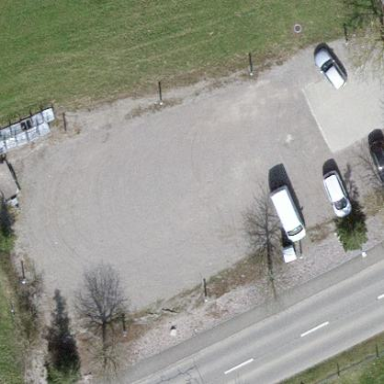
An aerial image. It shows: Parking area with surface.